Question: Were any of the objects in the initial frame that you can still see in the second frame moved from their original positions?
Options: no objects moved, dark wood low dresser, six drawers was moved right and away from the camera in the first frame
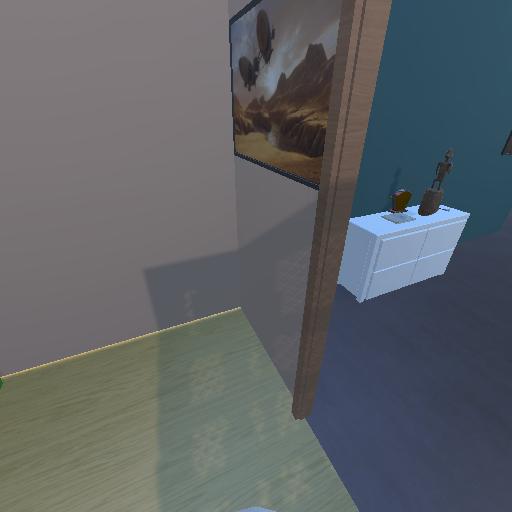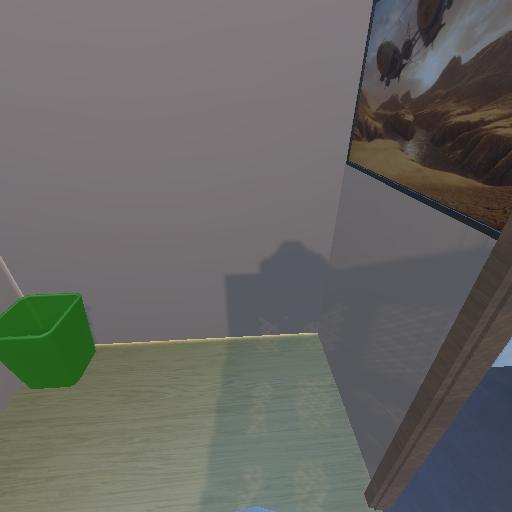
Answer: no objects moved